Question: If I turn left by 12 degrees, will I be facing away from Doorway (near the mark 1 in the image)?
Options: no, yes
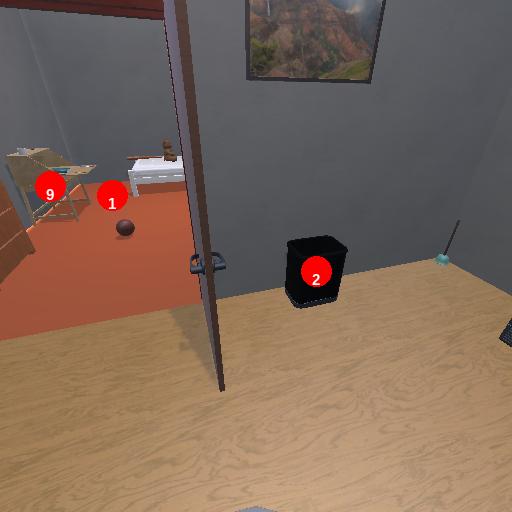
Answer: no